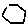
Label: hexagon